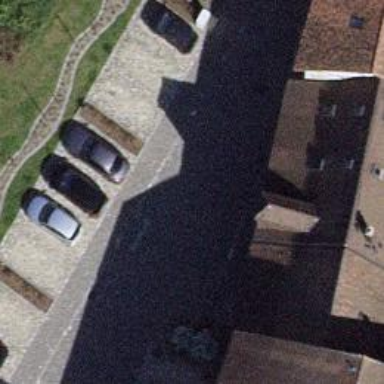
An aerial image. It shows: Residential road with sett surface.